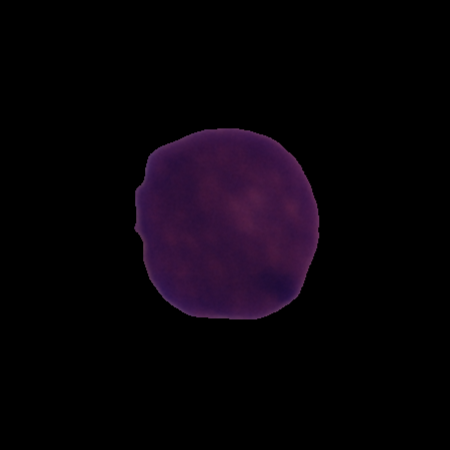
Label: cancer